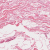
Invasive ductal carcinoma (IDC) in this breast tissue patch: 0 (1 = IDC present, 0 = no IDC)